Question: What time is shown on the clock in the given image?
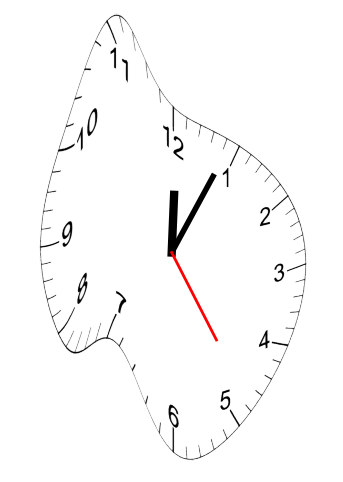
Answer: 12:04:24